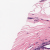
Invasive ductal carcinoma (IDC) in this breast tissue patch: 0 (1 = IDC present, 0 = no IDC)